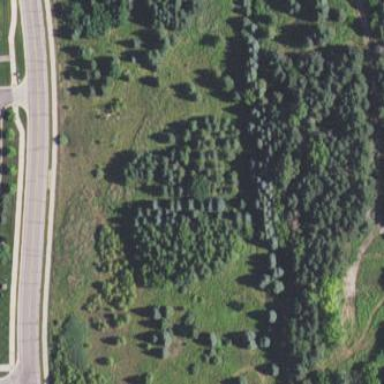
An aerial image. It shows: Plant nursery with trees.